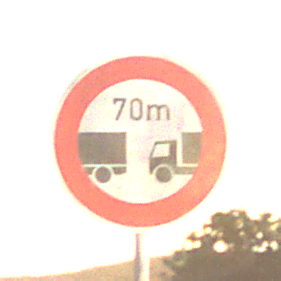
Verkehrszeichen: VerbotUnterschreitenMindestabstand
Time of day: Night
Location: Outdoor (Suburban)
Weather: Clear
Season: NotSpecified
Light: Artificial